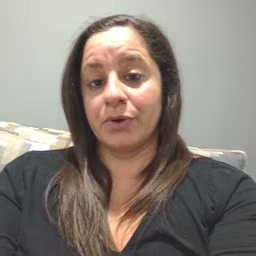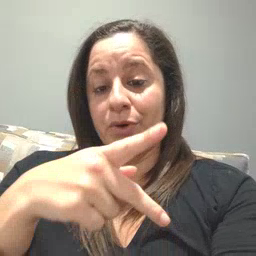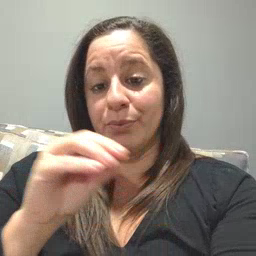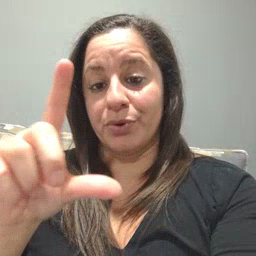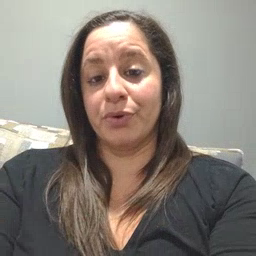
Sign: pool